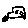
Label: car